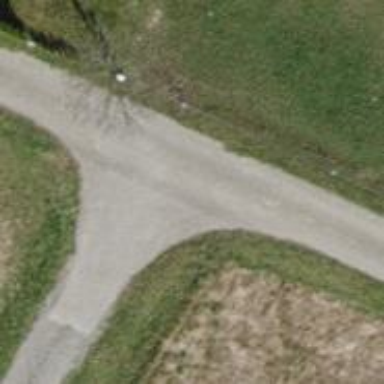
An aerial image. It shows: Gravel track with grade2 tracktype.